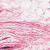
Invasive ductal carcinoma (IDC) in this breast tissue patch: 0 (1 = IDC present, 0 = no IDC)